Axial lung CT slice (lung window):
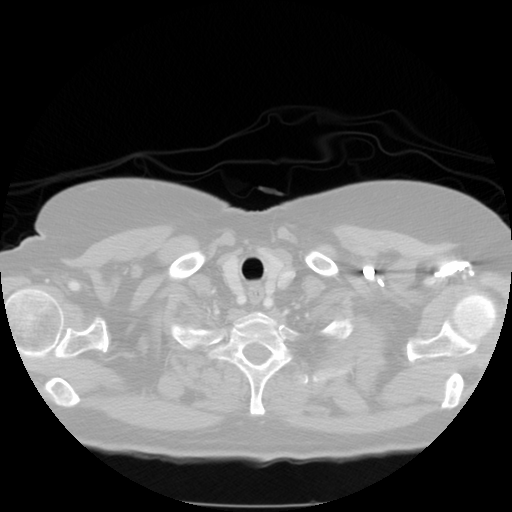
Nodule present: no